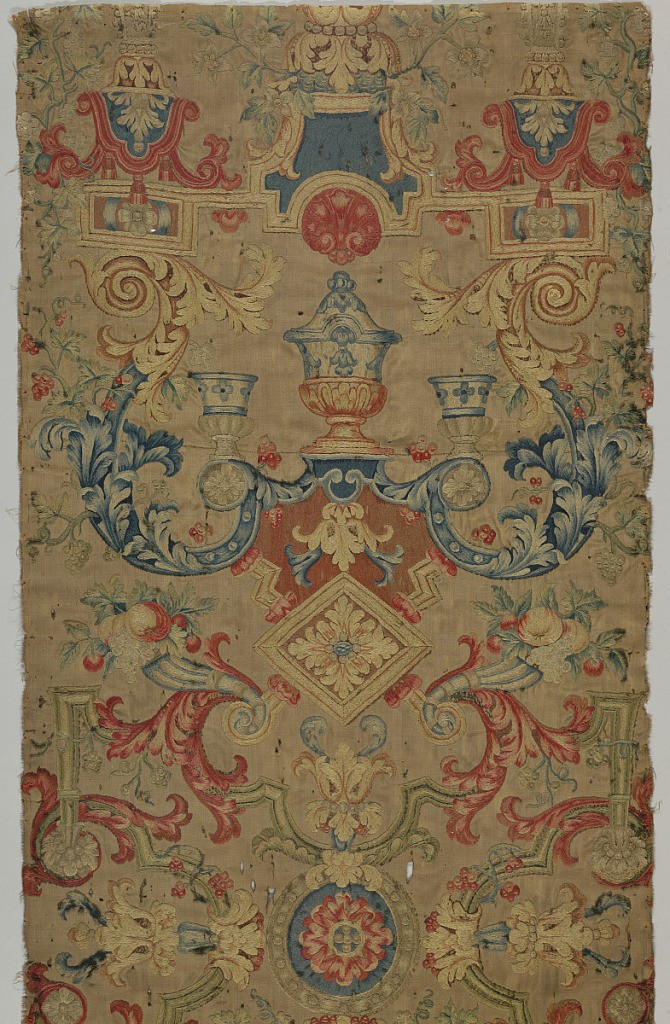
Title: Fragment
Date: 18th century
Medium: wool, linen Technique: embroidered on warp-faced plain weave
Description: Fragment of a wall panel with a vertical pattern of urns and scrolls forming bases for floral forms, one above the other.